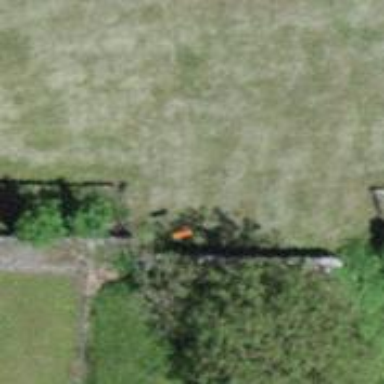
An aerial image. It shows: Pole with roof-covered pipeline marker.